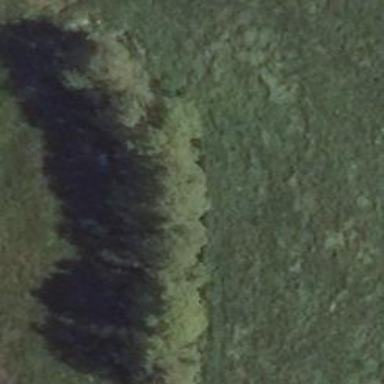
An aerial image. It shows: Row of deciduous broadleaved trees.